Current action and preconditions to check: trajectory_clear

Your task: For each precondition in the list above, predict whether it will hold at this action.

Consider the current scene as observed from the mobile robot's camera, and analyze the predicted future states of all dynamic agents (e.g., people, animals, vehicles, or any moving entities) within the NEXT SECOND.

IMPORTANT: Only answer "very likely" if you are absolutely certain—based on strong, clear evidence—that a dynamic agent will violate the precondition in the predicted future state. Do NOT answer "very likely" for unlikely, ambiguous, or low-probability risks.

Ask yourself for each precondition: Is there a high probability, with clear and convincing evidence, that the predicted future states of any dynamic agent will interfere with the predicted future state of the currently executing action within the NEXT SECOND, causing that precondition to fail?

Assess the risk level based on these predictions. Use "likely" or "very likely" if motions create a clear risk of interference.

Use "neutral" or "improbable" if agents are nearby but their predicted paths are clearly diverging or non-conflicting.

Failure Risk Categories: "very improbable", "improbable", "neutral", "likely", "very likely"

Answer Format: Output ONLY the probability_of_failure value from these categories: "very improbable", "improbable", "neutral", "likely", "very likely"

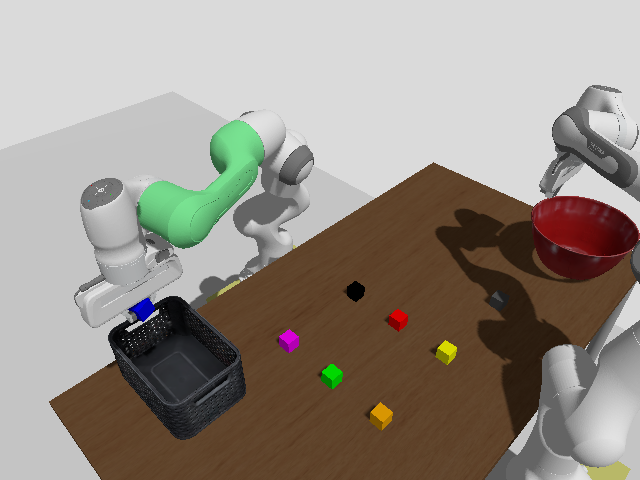

Answer: very improbable